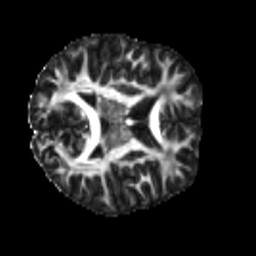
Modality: FA
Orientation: axial
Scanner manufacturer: siemens
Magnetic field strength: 3 T
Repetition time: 4 s
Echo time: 0.0594 s